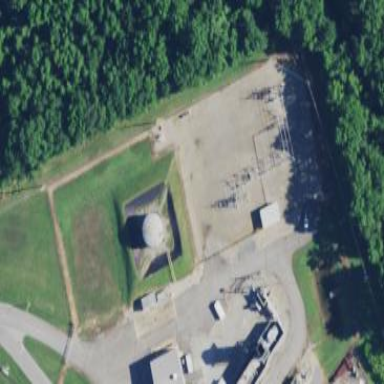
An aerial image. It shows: Power substation.